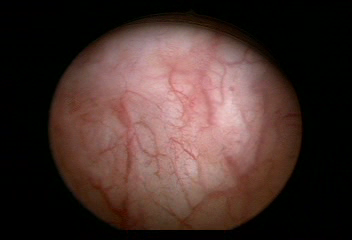
Modality: WLC
Class: Normal mucosa
Bladder cancer association: No